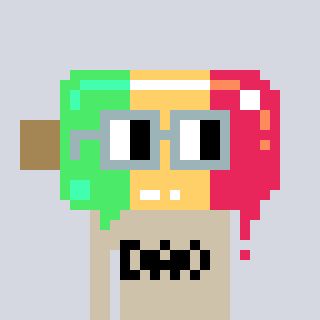
a pixel art character with square dark gray glasses, a icepop-shaped head and a bege-colored body on a cool background